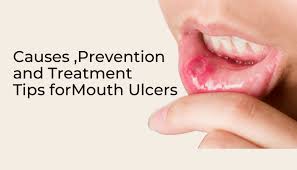
Condition: Mouth Ulcer